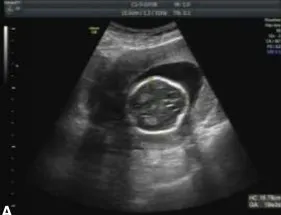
Abnormal sonographic features of fetus at 19th week. A. Strawberry-shaped head.
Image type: radiology (ultrasound)